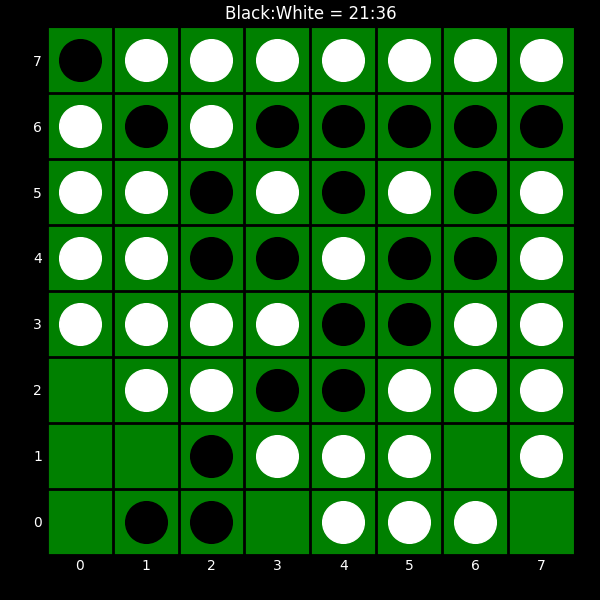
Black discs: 21
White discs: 36